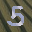
Label: 5